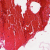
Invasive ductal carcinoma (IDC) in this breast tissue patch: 0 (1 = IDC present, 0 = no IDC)